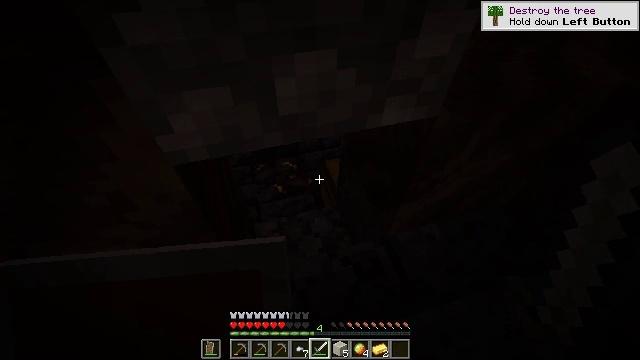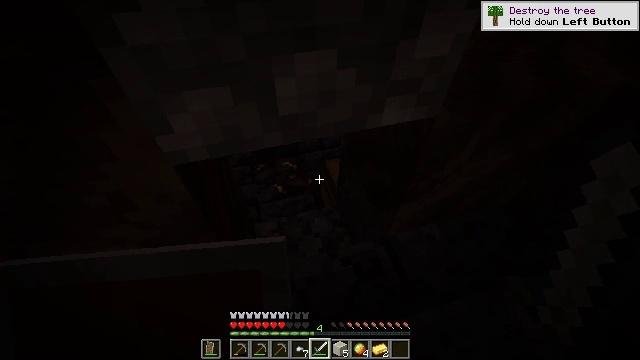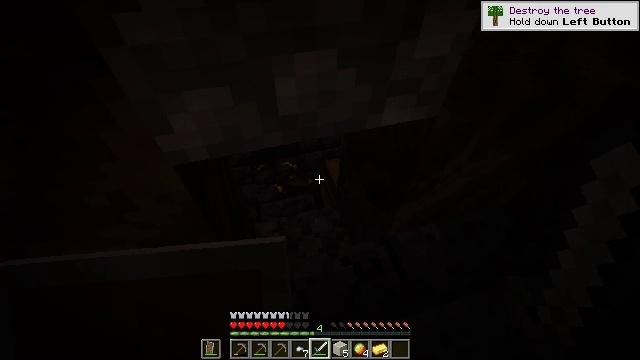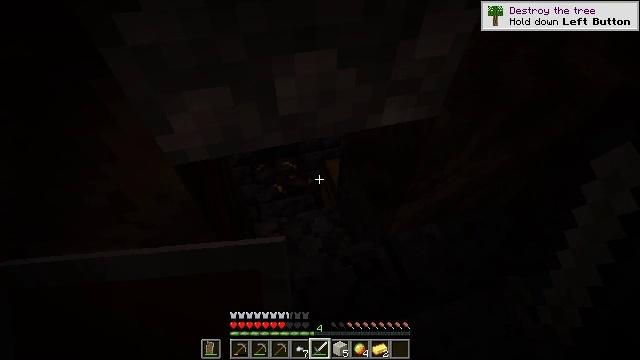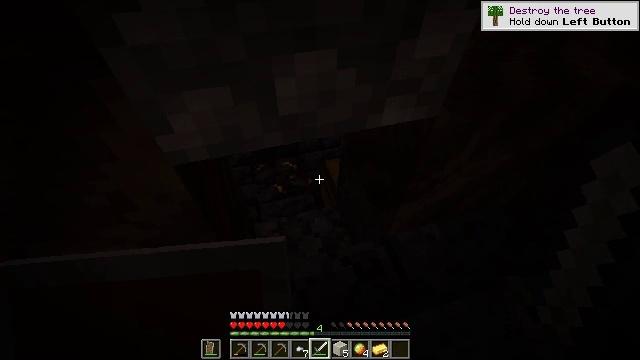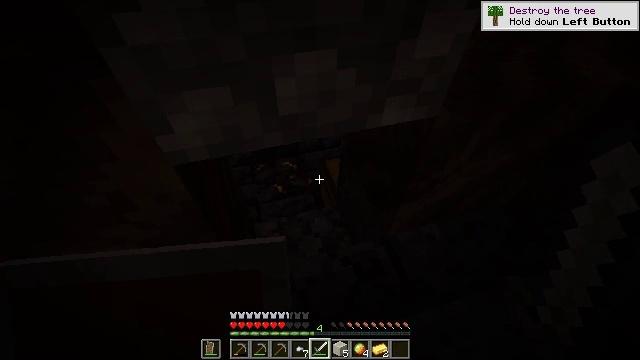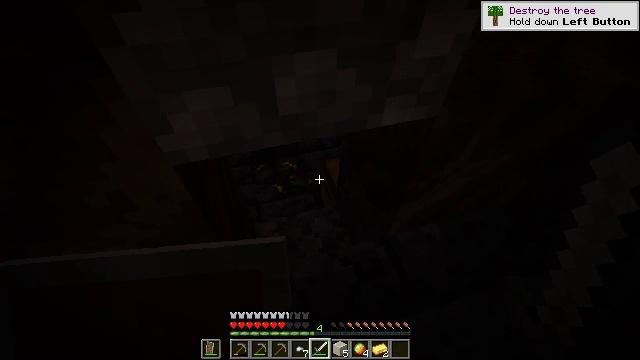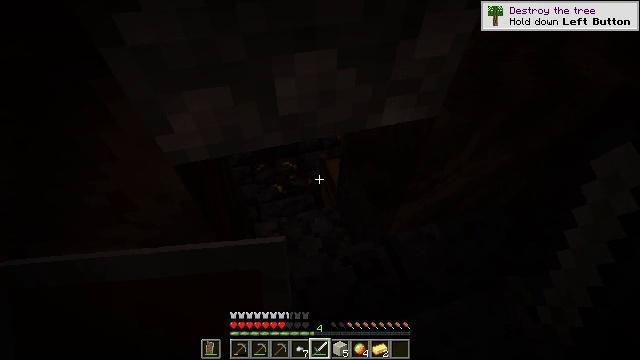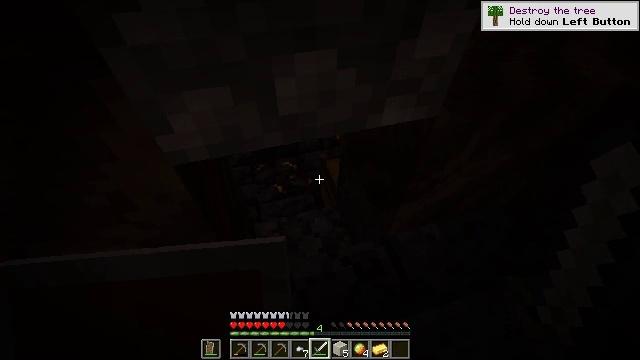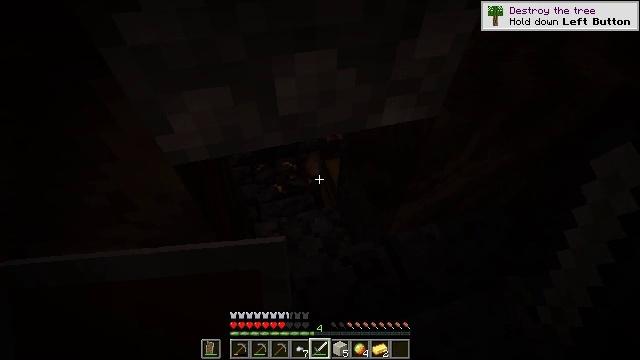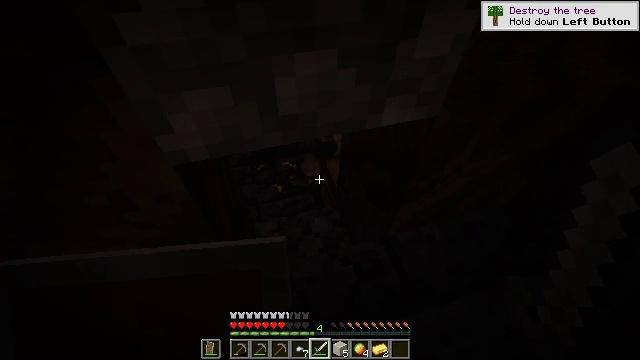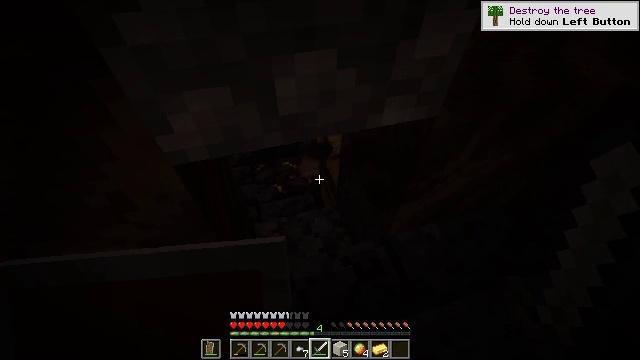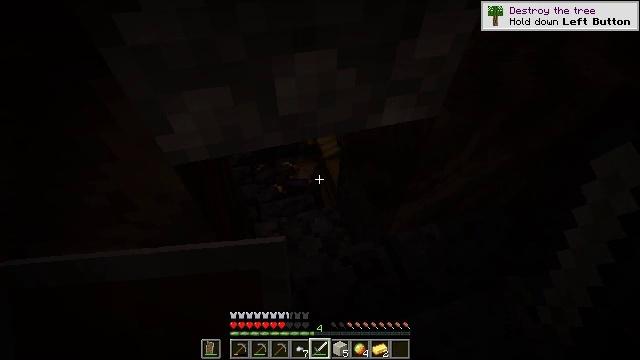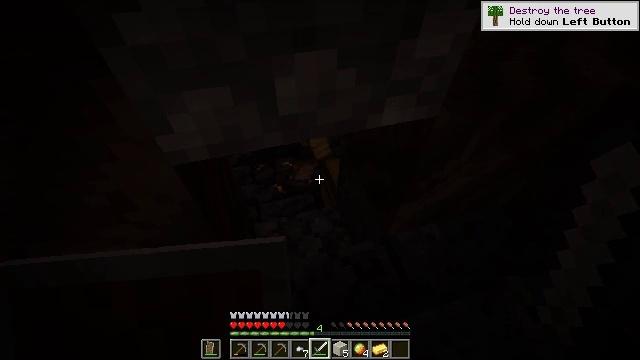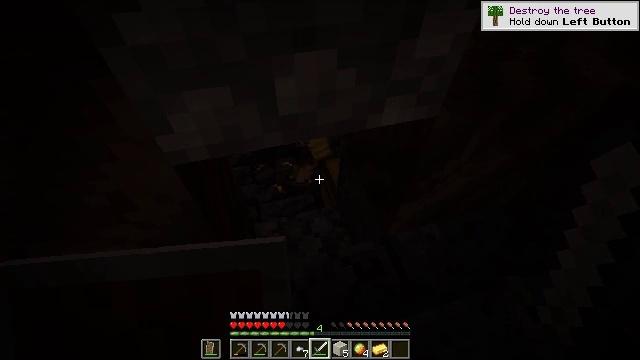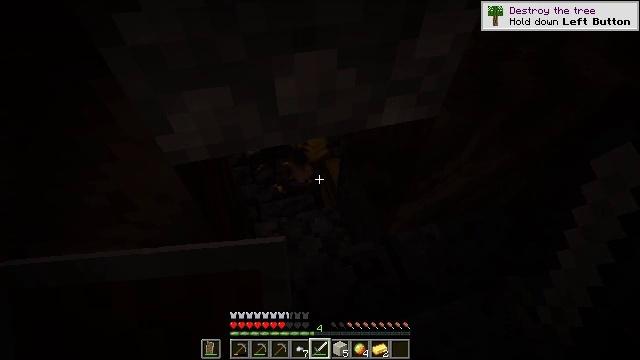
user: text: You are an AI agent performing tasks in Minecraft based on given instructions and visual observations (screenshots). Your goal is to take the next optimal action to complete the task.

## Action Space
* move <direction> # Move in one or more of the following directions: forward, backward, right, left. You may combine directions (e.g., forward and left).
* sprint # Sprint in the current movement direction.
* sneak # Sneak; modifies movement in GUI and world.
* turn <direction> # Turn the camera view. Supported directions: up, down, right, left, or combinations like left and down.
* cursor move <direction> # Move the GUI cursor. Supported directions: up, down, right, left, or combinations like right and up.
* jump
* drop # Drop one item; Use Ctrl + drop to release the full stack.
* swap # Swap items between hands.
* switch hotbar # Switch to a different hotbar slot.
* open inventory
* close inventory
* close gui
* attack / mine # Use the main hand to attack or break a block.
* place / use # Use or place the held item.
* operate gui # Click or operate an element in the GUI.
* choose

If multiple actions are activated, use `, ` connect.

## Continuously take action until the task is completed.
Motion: motion action
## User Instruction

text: Retrieve polished blackstone bricks from a structure.
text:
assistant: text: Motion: no_op
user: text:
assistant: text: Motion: no_op
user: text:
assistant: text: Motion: no_op
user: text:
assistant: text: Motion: no_op
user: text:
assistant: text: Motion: no_op
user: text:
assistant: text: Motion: no_op
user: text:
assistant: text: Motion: no_op
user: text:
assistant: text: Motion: no_op
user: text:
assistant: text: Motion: no_op
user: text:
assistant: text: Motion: no_op
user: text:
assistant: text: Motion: no_op
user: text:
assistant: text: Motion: no_op
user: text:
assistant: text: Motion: no_op
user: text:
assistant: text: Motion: no_op
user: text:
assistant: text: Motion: no_op
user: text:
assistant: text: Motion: no_op
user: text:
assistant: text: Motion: no_op
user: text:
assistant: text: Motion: no_op
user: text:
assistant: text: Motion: no_op
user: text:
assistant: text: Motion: no_op
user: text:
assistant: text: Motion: no_op
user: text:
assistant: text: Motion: no_op
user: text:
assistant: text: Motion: no_op
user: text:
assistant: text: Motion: no_op
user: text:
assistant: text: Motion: no_op
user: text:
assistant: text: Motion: no_op
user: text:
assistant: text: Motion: no_op
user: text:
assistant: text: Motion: no_op
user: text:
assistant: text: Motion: no_op
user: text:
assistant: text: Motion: no_op